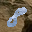
Label: 8